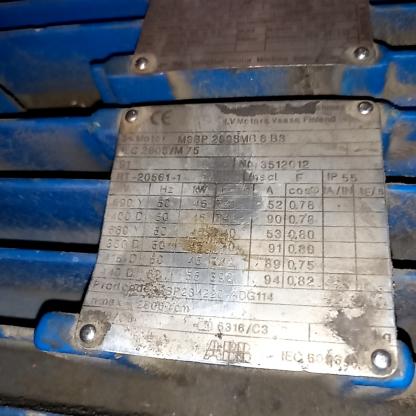
Klasa: tabliczka-znamionowa